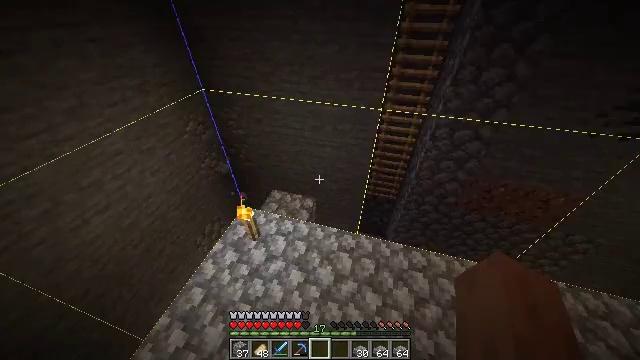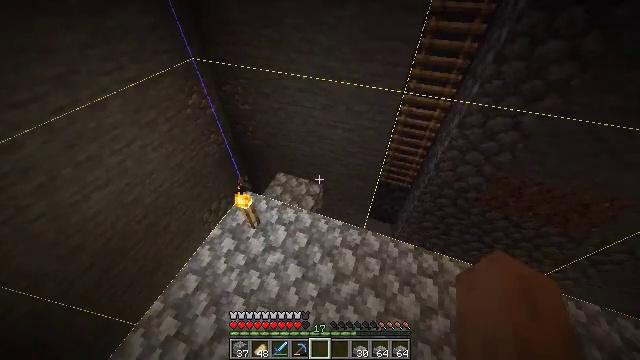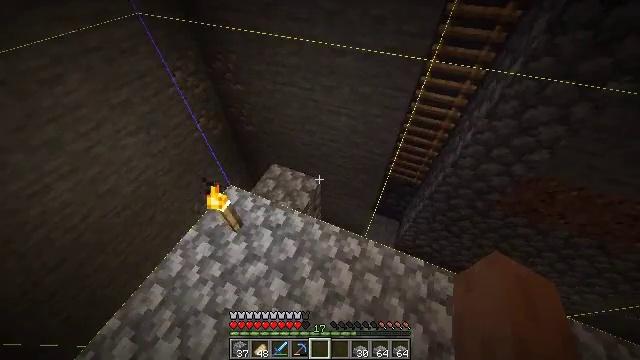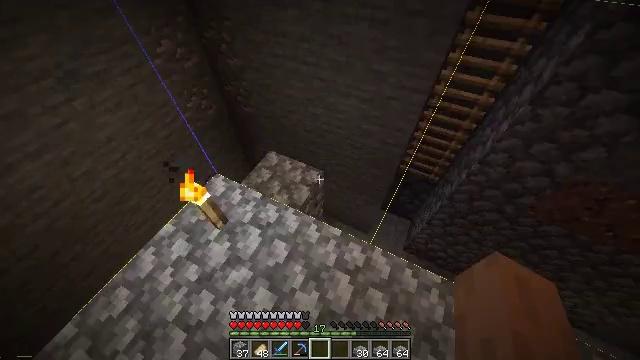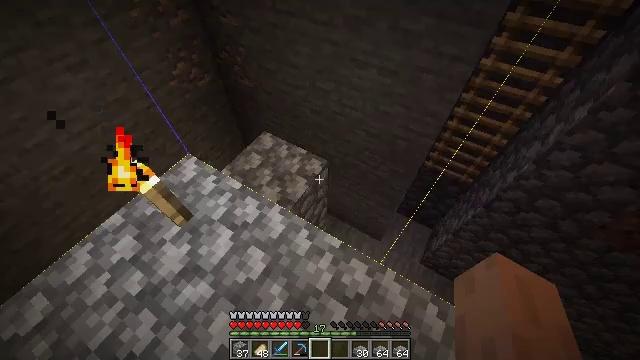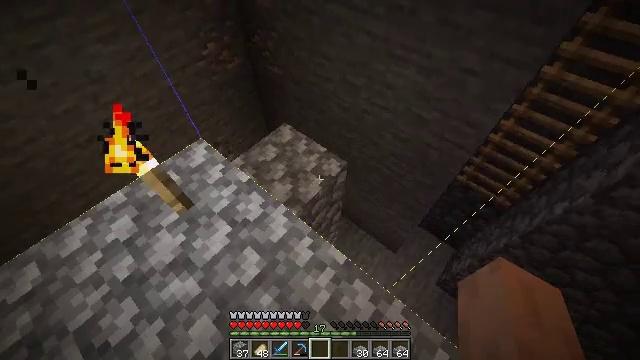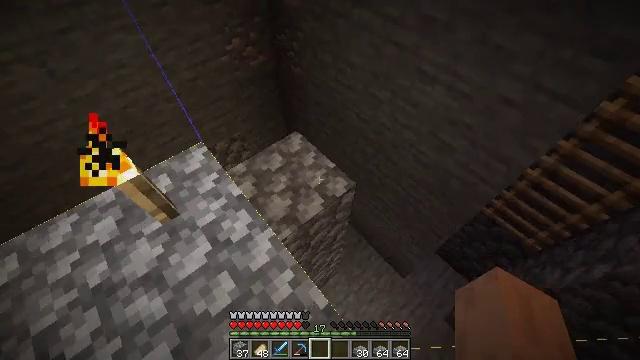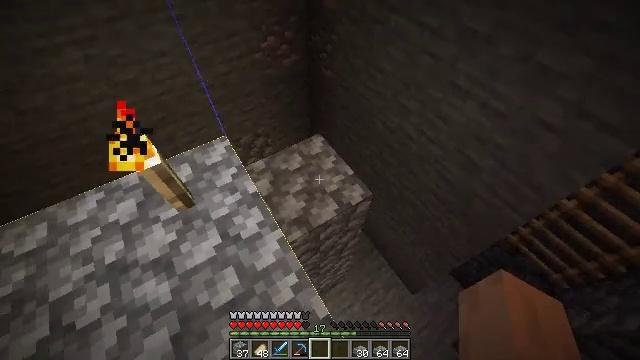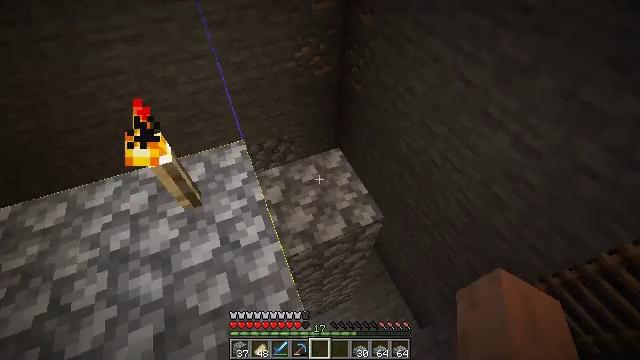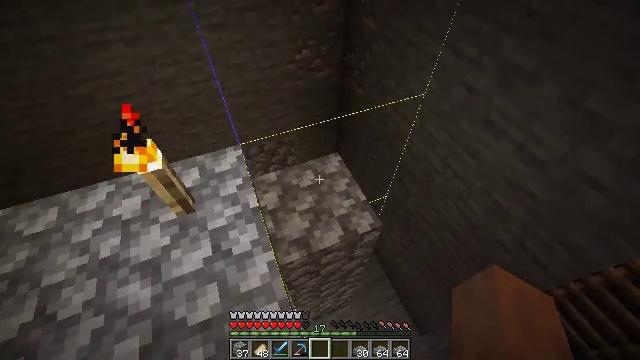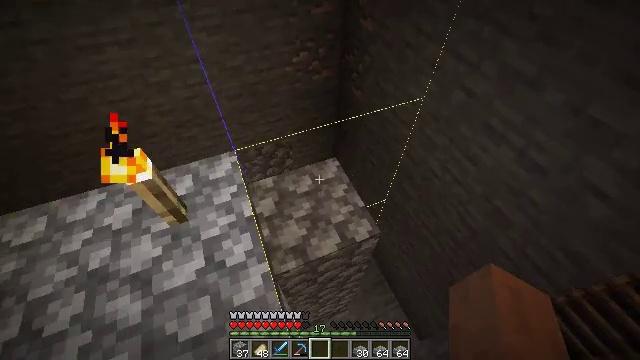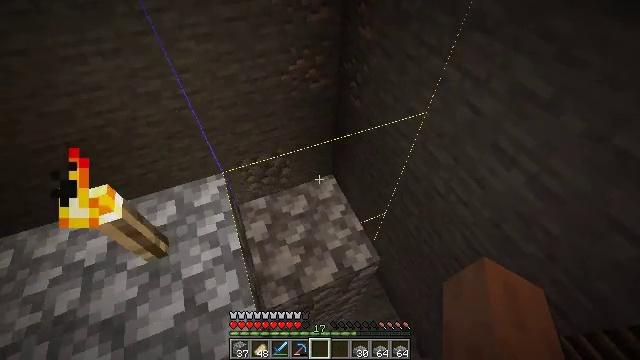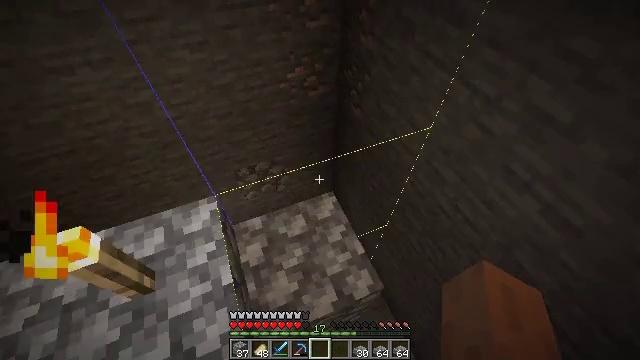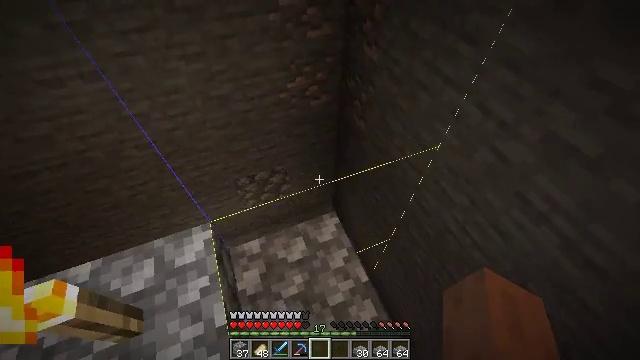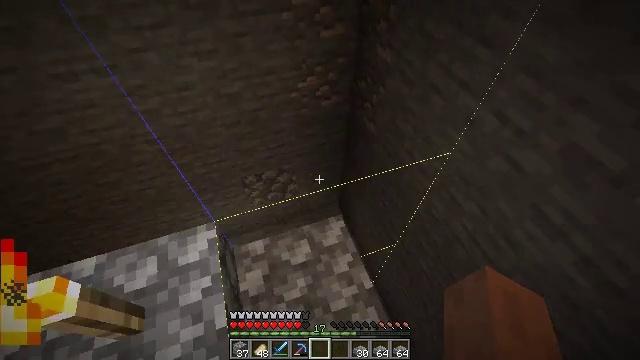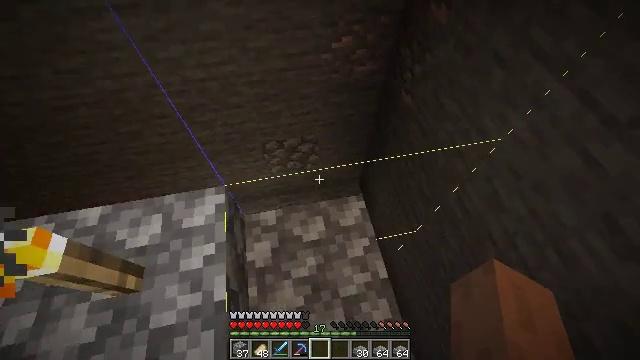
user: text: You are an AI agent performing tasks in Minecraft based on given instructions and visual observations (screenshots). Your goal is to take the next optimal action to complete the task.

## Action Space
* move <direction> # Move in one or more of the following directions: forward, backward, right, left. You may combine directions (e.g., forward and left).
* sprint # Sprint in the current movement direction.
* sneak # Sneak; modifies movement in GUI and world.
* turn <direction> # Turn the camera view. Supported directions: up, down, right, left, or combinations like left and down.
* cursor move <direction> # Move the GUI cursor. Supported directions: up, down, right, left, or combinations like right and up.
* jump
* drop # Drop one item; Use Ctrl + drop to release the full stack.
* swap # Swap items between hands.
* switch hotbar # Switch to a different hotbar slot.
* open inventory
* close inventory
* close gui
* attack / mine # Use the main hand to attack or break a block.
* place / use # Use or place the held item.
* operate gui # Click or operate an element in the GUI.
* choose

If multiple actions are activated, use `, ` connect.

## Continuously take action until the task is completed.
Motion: motion action
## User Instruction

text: Break the cobblestone slab to recycle it.
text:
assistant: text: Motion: move forward, turn left and down
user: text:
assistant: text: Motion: turn left and down
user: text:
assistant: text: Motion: turn left and down
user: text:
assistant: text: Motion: turn left and down
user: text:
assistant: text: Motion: turn left
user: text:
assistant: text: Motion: turn left
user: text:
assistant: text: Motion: turn left
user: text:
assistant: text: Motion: turn left and up
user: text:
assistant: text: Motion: move forward
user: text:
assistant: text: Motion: move forward
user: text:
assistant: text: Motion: move forward
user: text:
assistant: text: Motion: move forward
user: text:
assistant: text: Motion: move forward
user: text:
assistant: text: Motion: turn left
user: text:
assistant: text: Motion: turn left and down
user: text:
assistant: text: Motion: turn left and down
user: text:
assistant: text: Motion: turn left and down
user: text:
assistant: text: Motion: turn left and down
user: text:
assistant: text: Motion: turn left and down
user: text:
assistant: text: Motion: turn down
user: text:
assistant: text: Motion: no_op
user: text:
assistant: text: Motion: no_op
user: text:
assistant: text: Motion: no_op
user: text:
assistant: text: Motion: no_op
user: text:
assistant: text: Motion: no_op
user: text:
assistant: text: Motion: no_op
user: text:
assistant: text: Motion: no_op
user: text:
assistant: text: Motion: no_op
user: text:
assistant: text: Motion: no_op
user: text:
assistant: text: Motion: no_op